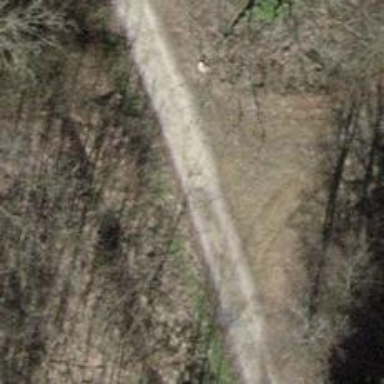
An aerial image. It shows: Compacted track with grade2 surface.